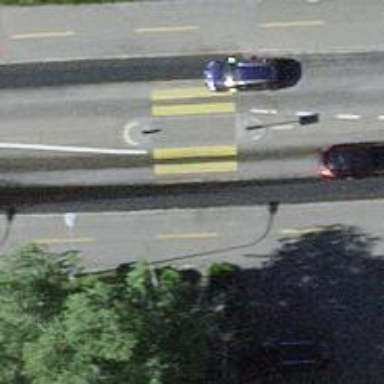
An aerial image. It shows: Uncontrolled crossing on the road.